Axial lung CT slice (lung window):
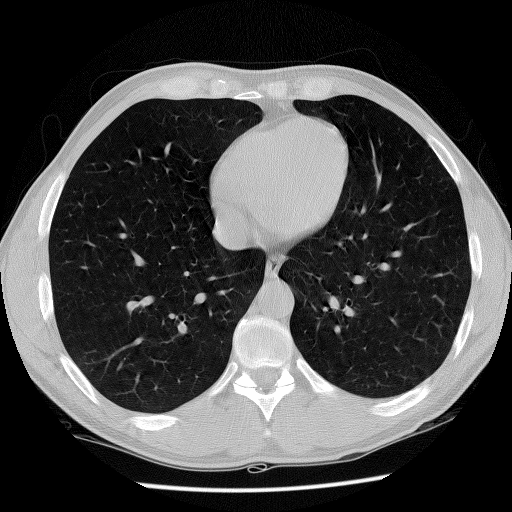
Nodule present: no